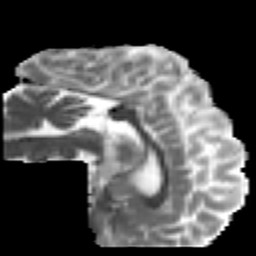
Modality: MD
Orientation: sagittal
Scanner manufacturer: ge
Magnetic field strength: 3 T
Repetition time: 7.98 s
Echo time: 0.0701 s